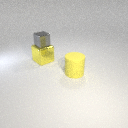
large yellow metal cube below small gray metal cube